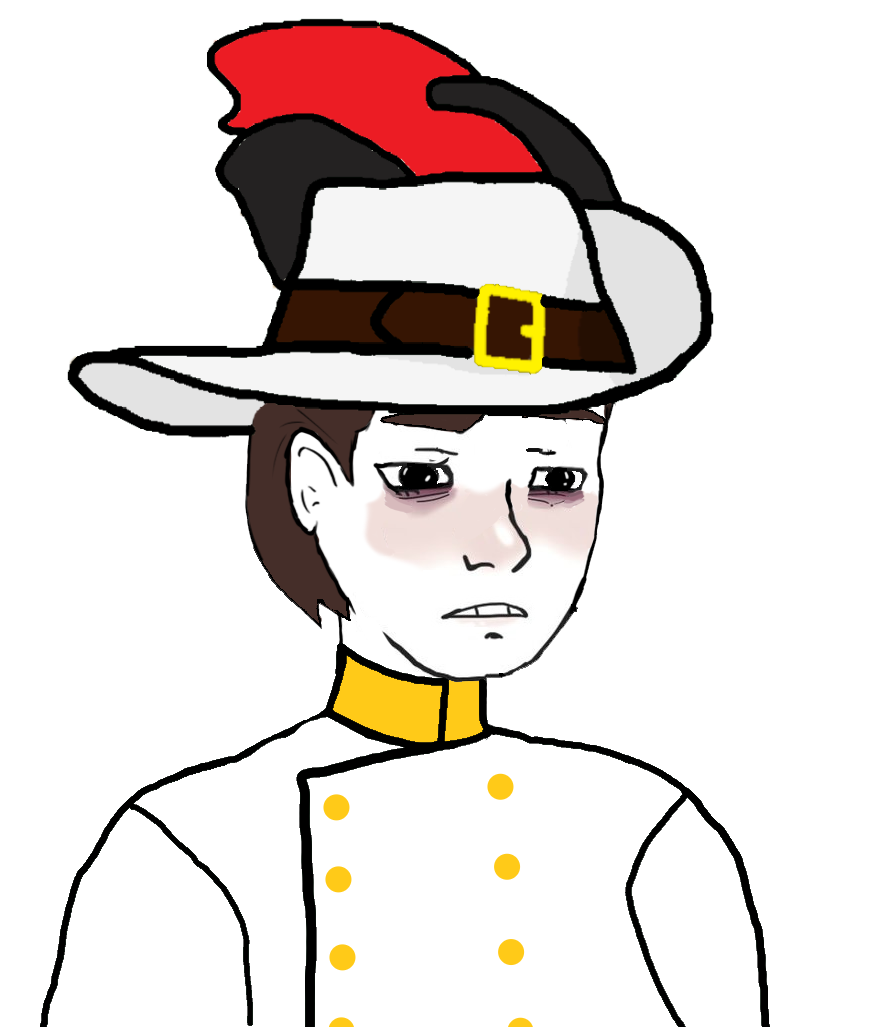
Label: 5_Twinkjak